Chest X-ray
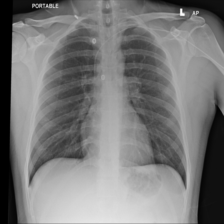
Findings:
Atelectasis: negative
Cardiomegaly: negative
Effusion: negative
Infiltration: negative
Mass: negative
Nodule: negative
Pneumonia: negative
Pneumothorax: negative
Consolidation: negative
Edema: negative
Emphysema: negative
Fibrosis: negative
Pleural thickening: negative
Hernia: negative